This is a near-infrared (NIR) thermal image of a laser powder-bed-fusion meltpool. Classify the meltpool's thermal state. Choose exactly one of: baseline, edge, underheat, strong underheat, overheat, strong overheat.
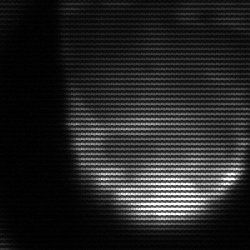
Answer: edge